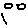
Label: smiley face